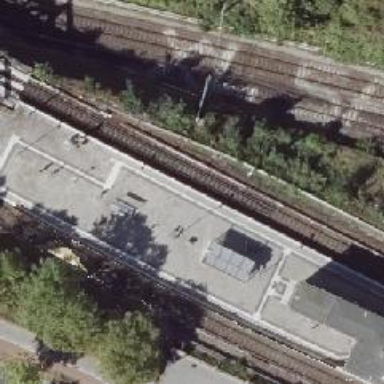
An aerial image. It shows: Light rail stop with public transport stop position along the railway.